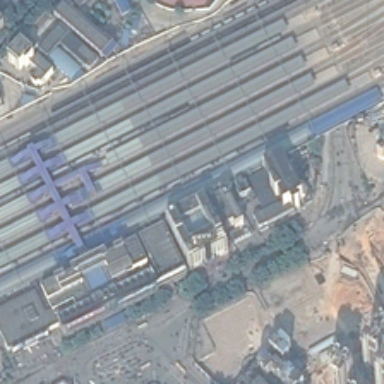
Some green trees and buildings are near a railway station .